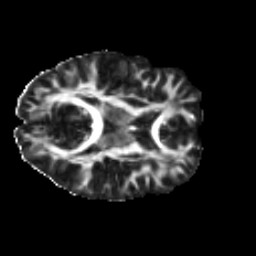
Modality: FA
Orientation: axial
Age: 23
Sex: female
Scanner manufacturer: ge
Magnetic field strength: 3 T
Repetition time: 7.8 s
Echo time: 0.0606 s